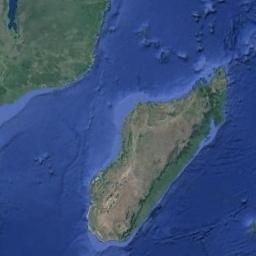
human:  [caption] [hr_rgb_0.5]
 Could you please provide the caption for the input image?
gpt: The island with some vegetation is surrounded by light blue waters .

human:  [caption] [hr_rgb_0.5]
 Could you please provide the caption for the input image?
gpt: The brown and green island is near the mainland .

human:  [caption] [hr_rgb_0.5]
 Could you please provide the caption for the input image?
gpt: The island is surrounded by water .

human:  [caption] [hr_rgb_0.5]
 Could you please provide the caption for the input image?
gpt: The long strip-shaped island is surrounded by blue sea water, The island is green and yellow-brown, With a land next to it .

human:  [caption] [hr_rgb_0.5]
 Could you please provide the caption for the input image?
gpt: There are several islands of different sizes .